Interaction volume radius: 10 \u00c5
Interaction volume height: 30 \u00c5
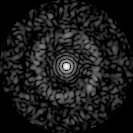
Disorder parameter: 0.8486